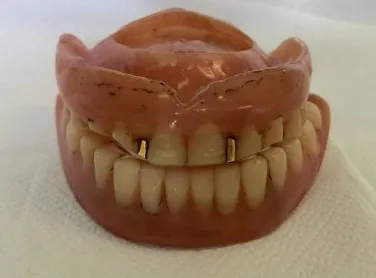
Patient's old dentures.
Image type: medical_photograph (other_medical_photograph)